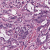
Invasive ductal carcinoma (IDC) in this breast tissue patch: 1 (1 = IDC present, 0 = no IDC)